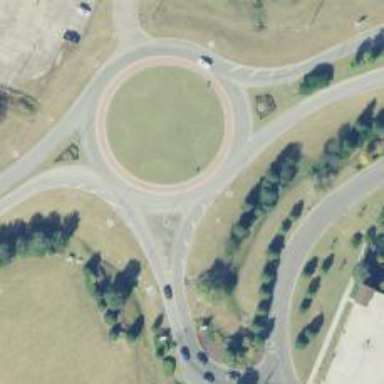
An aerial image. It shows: Secondary road around roundabout.